Aerial crown-view tile of a tropical tree (Barro Colorado Island, Panama), acquired 20250915:
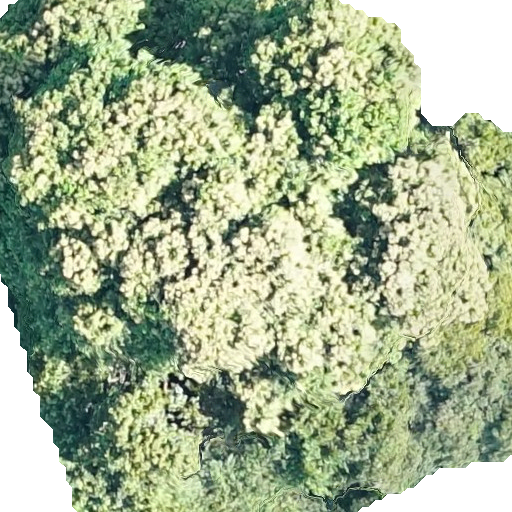
Species: Prioria copaifera
GBIF accepted scientific name: Prioria copaifera
Crown area: 404.258 m²